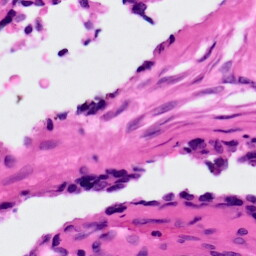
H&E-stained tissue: Ovarian